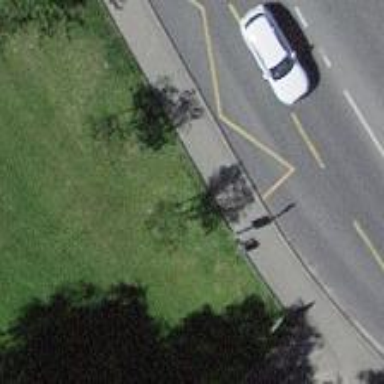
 serving as platform for public transportation."